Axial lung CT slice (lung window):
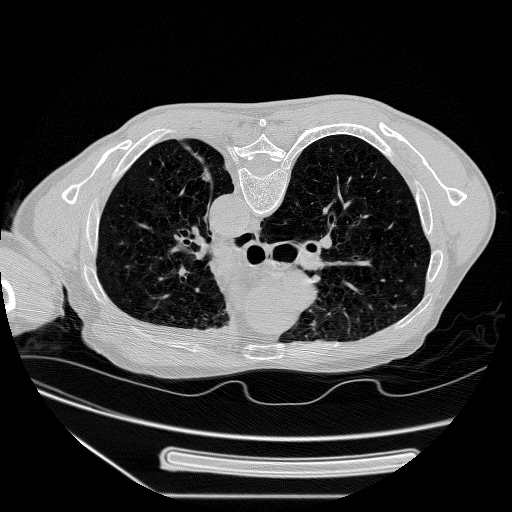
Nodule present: no